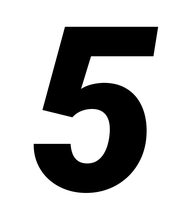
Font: Roboto-Italic_Black_Italic